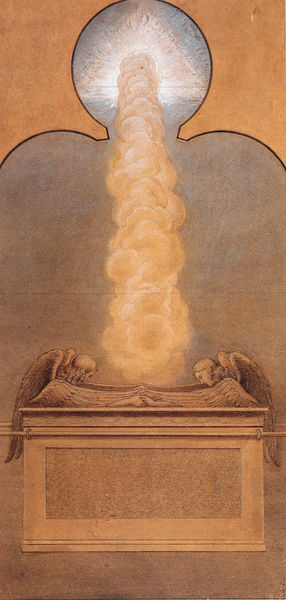
Titel: Die Bundeslade
Künstler: Ludwig Schnorr von Carolsfeld
Standort: Schweinfurt
Institution: Museum Georg Schäfer
Schlagwörter: adler, blau, feuer, flügel, gemälde, gott, himmel, kopf, vogel, weiß, wolken, dreieck, frauen, gelb, ocker, braun, frau, geschwungen, grau, hell, holz, köpfe, licht, orange, schwarz, symbol, tisch, zeichnung, wolke, beige, ornament, symbolismus, gefieder, halten, mensch, rahmen, schädel, silber, sockel, tod, tot, hände, vögel, qualm, rauch, auge, figur, gold, rosa, kamin, kreis, rund, engel, bogen, moderne, trage, warm, abstrakt, dunst, graphik, monochrom, grisaille, brand, dampf, jugendstil, symmetrie, lciht, podest, tor, umriss, aufsicht, halterung, truhe, memento mori, stangen, flamme, moses, buch, brennen, strahlen, linie, symmetrisch, scheibe, wolkig, allegorie, mythologie, altar, kasten, heiligenschein, totenkopf, skulpturen, sarg, stäbe, statuen, gotisch, christus, grab, altes testament, mystisch, religiös, weihrauch, erscheinung, gebote, atmosphäre, colorit, opfer, berühren, heilig, durchbruch, glauben, empor, khnopff, dreick, dreieckig, urne, christentum, seele, fresco, auferstehung, aufstieg, lade, schlüsselloch, himmelfahrt, grabmal, sphinx, geist, herd, grabmahl, sarkophag, durchsicht, aufsteigen, dreifaltigkeit, grablege, heiliger geist, sphingen, aura, piktogramm, auferstehen, weisheit, schlund, gesetzestafeln, ösen, auge gottes, freimaurer, dreieinigkeit, bare, seraphim, cherubim, zehn gebote, energie, bundeslade, auge jahwes, bundelade, dampfen, dreiecj, ebel, emporsteigen, feuersäule, gottesaugensymbol, illuminaten, jahwe, lichtdreieck, lichtsäule, menschenköpfe, menschenvögel, seraphime, spirituell, unkonventionell, vergeistigung, köüfe, sillouette, halte, tragestange, 19. jahrhundert, 1900, 1800, heiliggeist, passbogen, chrubim